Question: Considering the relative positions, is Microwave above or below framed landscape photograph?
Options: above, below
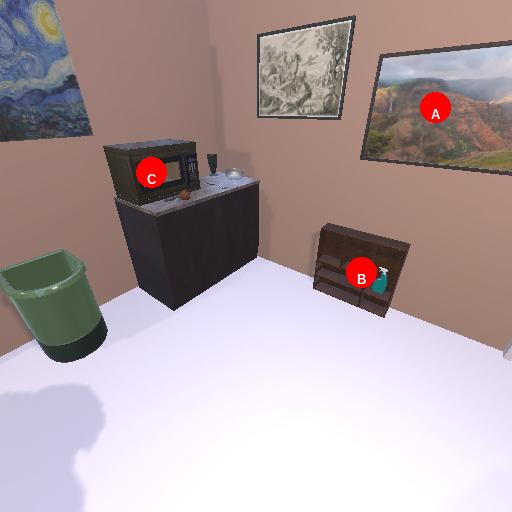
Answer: above